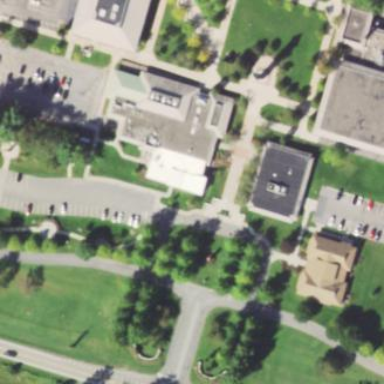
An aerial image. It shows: College building.